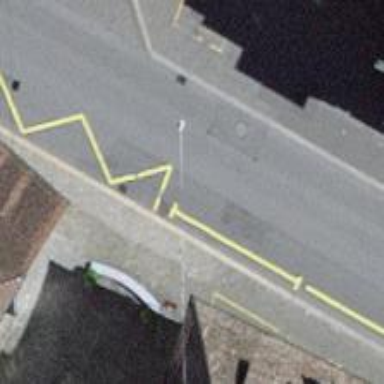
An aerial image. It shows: Sidewalk with public transport platform.